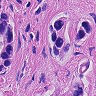
Metastatic tissue present: yes